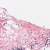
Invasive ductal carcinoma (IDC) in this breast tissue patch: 0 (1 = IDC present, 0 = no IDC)